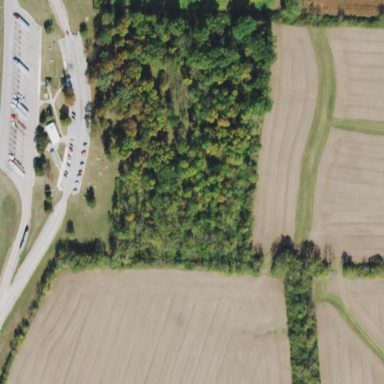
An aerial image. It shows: Rest area on the road.